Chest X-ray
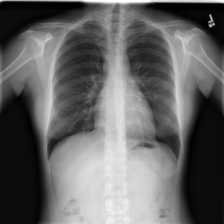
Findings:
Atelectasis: negative
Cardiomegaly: negative
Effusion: negative
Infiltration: negative
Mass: negative
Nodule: negative
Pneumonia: negative
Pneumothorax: negative
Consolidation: negative
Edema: negative
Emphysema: negative
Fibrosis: negative
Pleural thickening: negative
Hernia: negative